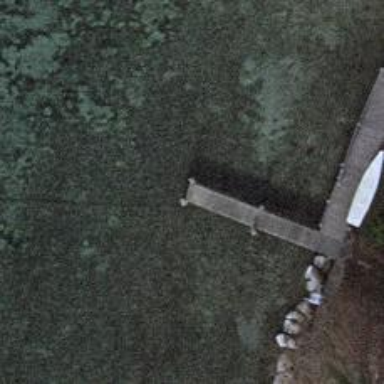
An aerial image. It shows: Man-made pier.